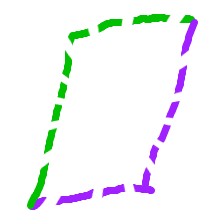
Shape: parallelogram